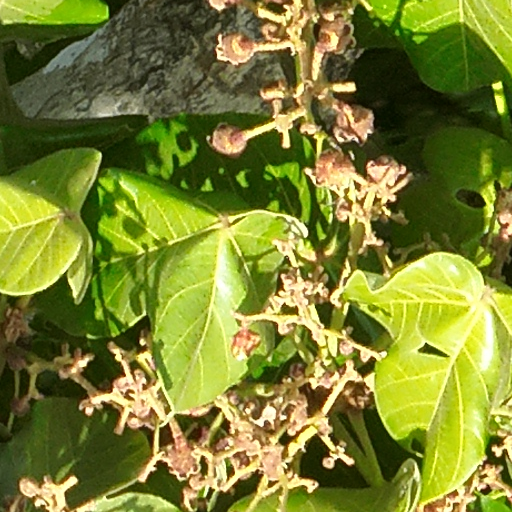
Species: Sterculia apetala
GBIF accepted scientific name: Sterculia apetala
Crown area (m\u00b2): 352.788